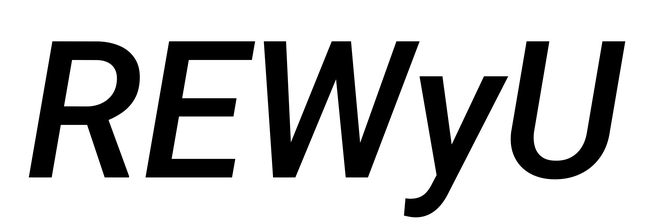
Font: Roboto-Italic_Medium_Italic